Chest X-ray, PA view. Patient: 54 years old, sex M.
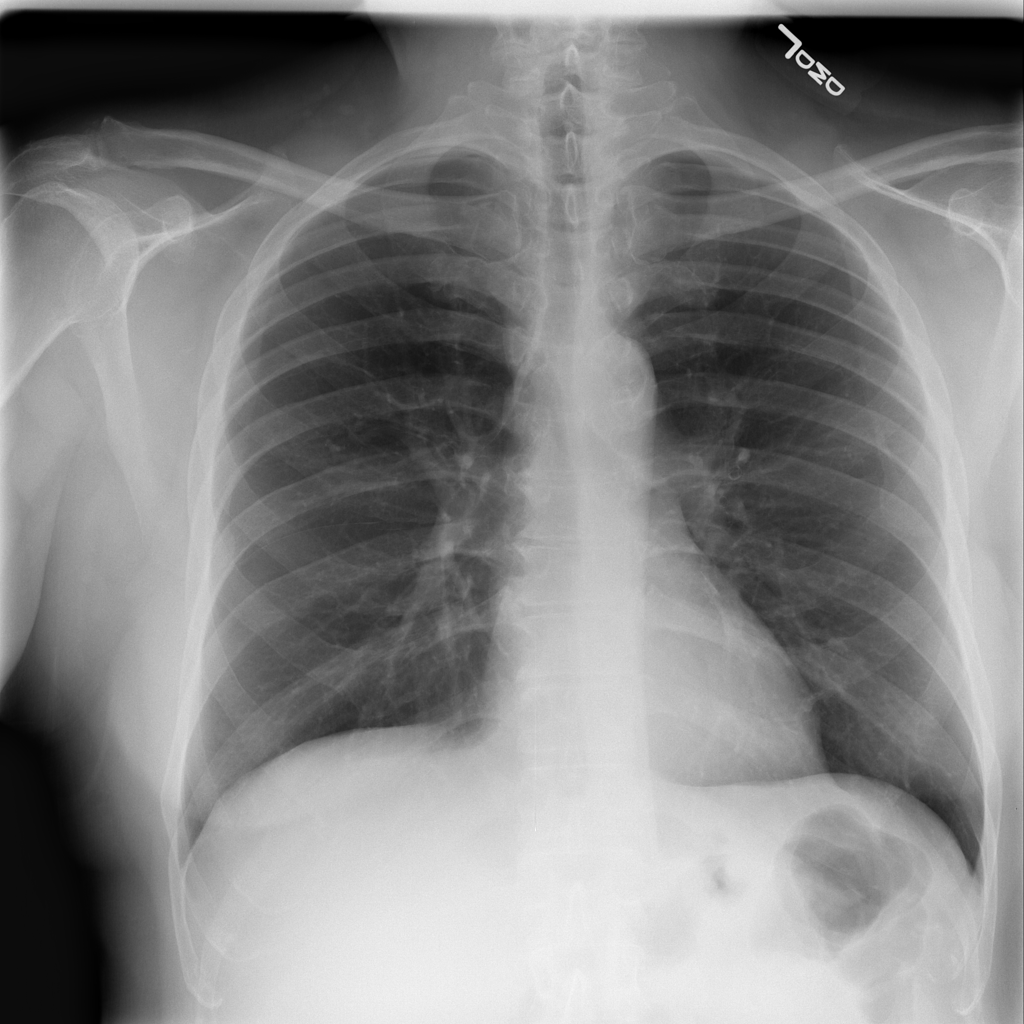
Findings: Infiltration